Question: I am making a geom_col in ggplot2. The x-axis is a numerical vector of timepoints (0, 6, 18, 24, 32, 44). There is a difference between each column corresponding to the numerical difference between each timepoint. But i want an equal distance between all the columns. I have searched for answers in here, but i didn't find a similar issue.
This is my code:
'''
ggplot(data = ny_dataframe_scratch, aes(x=timepoint, y = relative_wound_healing, fill = Condition)) +
geom_col(width = 5, position = position_dodge()) +
scale_x_continuous(breaks=c(0, 6, 18, 24, 32, 44), name = "Time point, hours") +
scale_y_continuous(name = "Relative scratch area") +
scale_fill_manual(values=c("palevioletred4", "slategray")) +
geom_point(data = ny_dataframe_scratch, position = position_dodge(width = 5), aes(x=timepoint, y=relative_wound_healing, fill = Condition))
This is the output of dput():
structure(list(timepoint = c(0, 0, 0, 0, 0, 0, 6, 6, 6, 6, 6,
6, 18, 18, 18, 18, 18, 18, 24, 24, 24, 24, 24, 24, 32, 32, 32,
32, 32, 32, 44, 44, 44, 44, 44, 44), Condition = structure(c(2L,
2L, 2L, 1L, 1L, 1L, 2L, 2L, 2L, 1L, 1L, 1L, 2L, 2L, 2L, 1L, 1L,
1L, 2L, 2L, 2L, 1L, 1L, 1L, 2L, 2L, 2L, 1L, 1L, 1L, 2L, 2L, 2L,
1L, 1L, 1L), .Label = c("Control", "Knockout"), class = "factor"),
relative_wound_healing = c(1, 1, 1, 1, 1, 1, 0.819981, 0.78227,
0.811902, 0.873852, 0.893572, 0.910596, 0.39819, 0.436948,
0.559486, 0.534719, 0.591295, 0.612154, 0.222731, 0.2592,
0.453575, 0.37238, 0.477891, 0.505393, 0.<PHONE>, <PHONE>,
<PHONE>, 0.261122, <PHONE>, <PHONE>, 0, <PHONE>,
<PHONE>, <PHONE>, <PHONE>, <PHONE>)), class = "data.frame", row.names = c(NA,
-36L))
'''
Picture of how the graph looks:
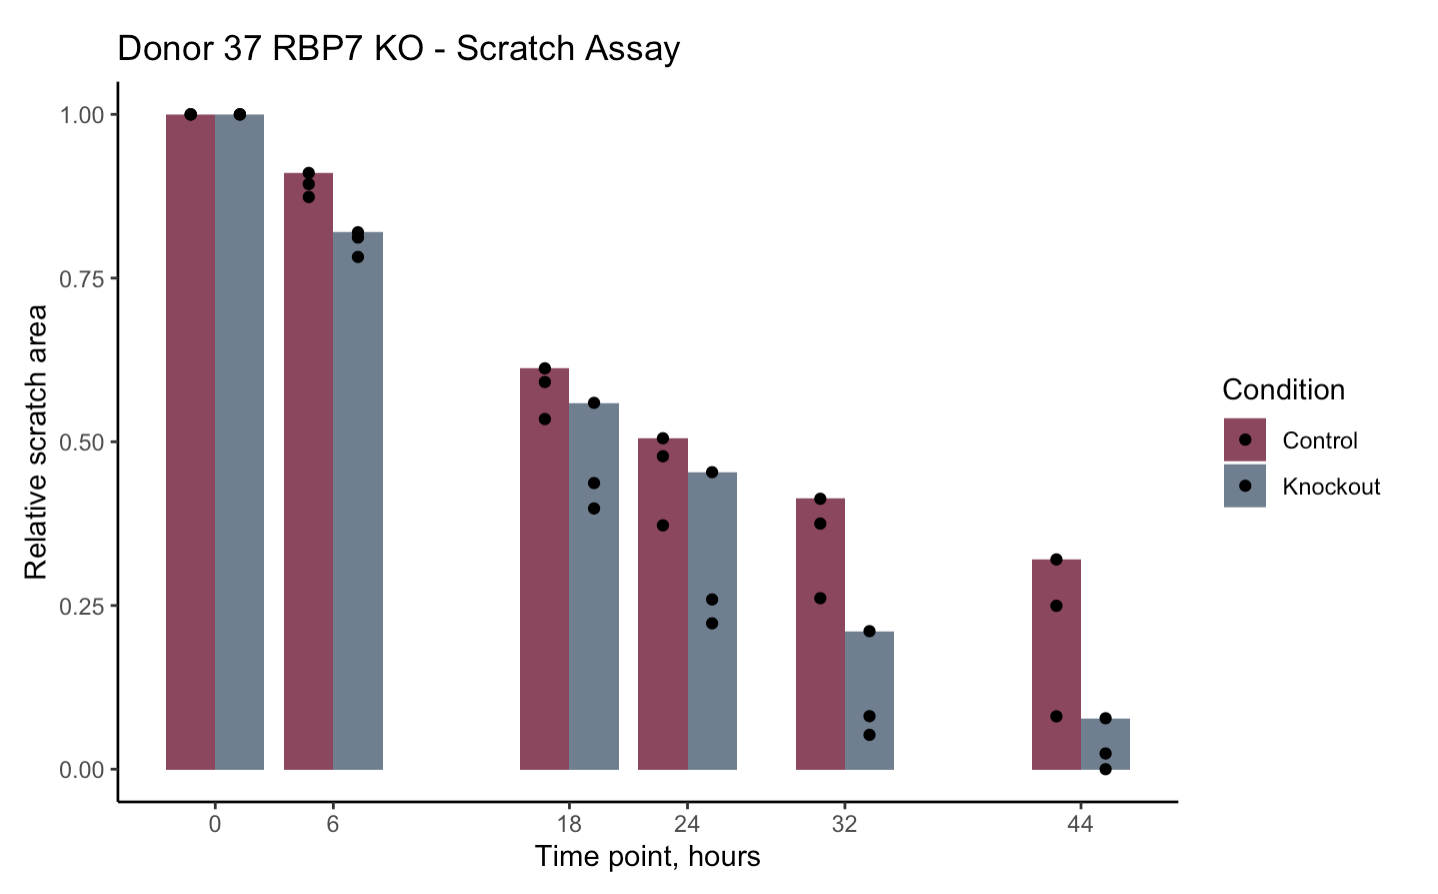
Answer: The x-scale has proportional gaps because 'ggplot2' considers the values as continuous rather than categorical.
To make it categorical, you can for instance use factors:
'''
aes(x = factor(timepoint, ordered = TRUE), ...
'''
(Without 'ordered = TRUE', 'ggplot2' assumes alphabetical ordering, so it would put '11' before '5', which probably isn't what you want.)
To fix the bar heights, you need to compute and plot a summary statistic -- 'ggplot2' allows you to do this using 'stat_summary' (instead of 'geom_col'):
'''
stat_summary(fun.y = mean, geom = "col", position = position_dodge())
'''
Taken together:
'''
ggplot(ny_dataframe_scratch) +
aes(x = factor(timepoint, ordered = TRUE), y = relative_wound_healing, fill = Condition) +
scale_fill_manual(values = c("palevioletred4", "slategray")) +
stat_summary(fun.y = mean, geom = "col", position = position_dodge()) +
geom_point(position = position_dodge(width = 1)) +
labs(x = "Time point, hours", y = "Relative scratch area")
'''